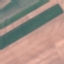
Label: AnnualCrop